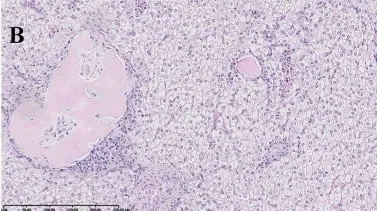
Histopathological images. (B) Hepatoblastoma, mixed epithelial-mesenchymal subtype: fetal epithelial type cells with focal extramedullary hematopoesis and mesenchymal component represented by osteoid formation. HE, magnification 200x.
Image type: pathology (h&e)